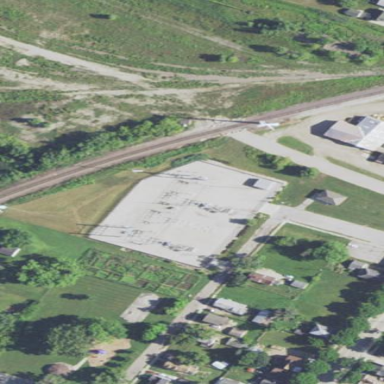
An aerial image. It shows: Power substation.